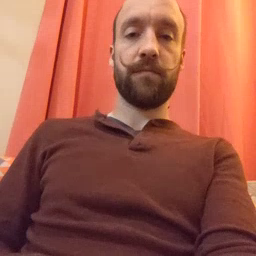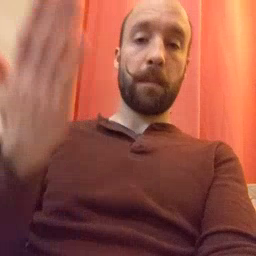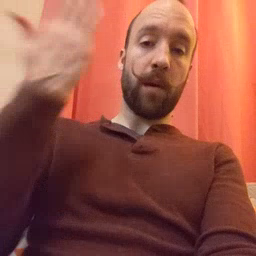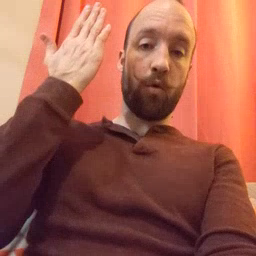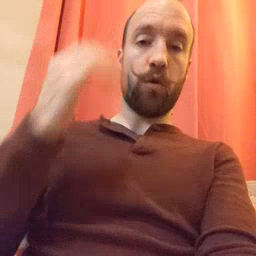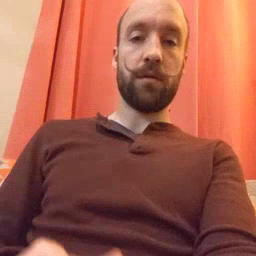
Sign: morning